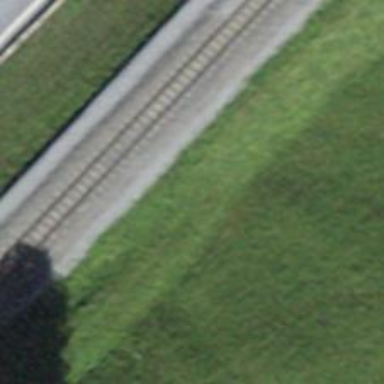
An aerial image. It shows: Narrow-gauge railway with electrified contact line.